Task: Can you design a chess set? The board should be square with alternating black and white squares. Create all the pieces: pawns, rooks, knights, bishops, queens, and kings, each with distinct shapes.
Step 1231:
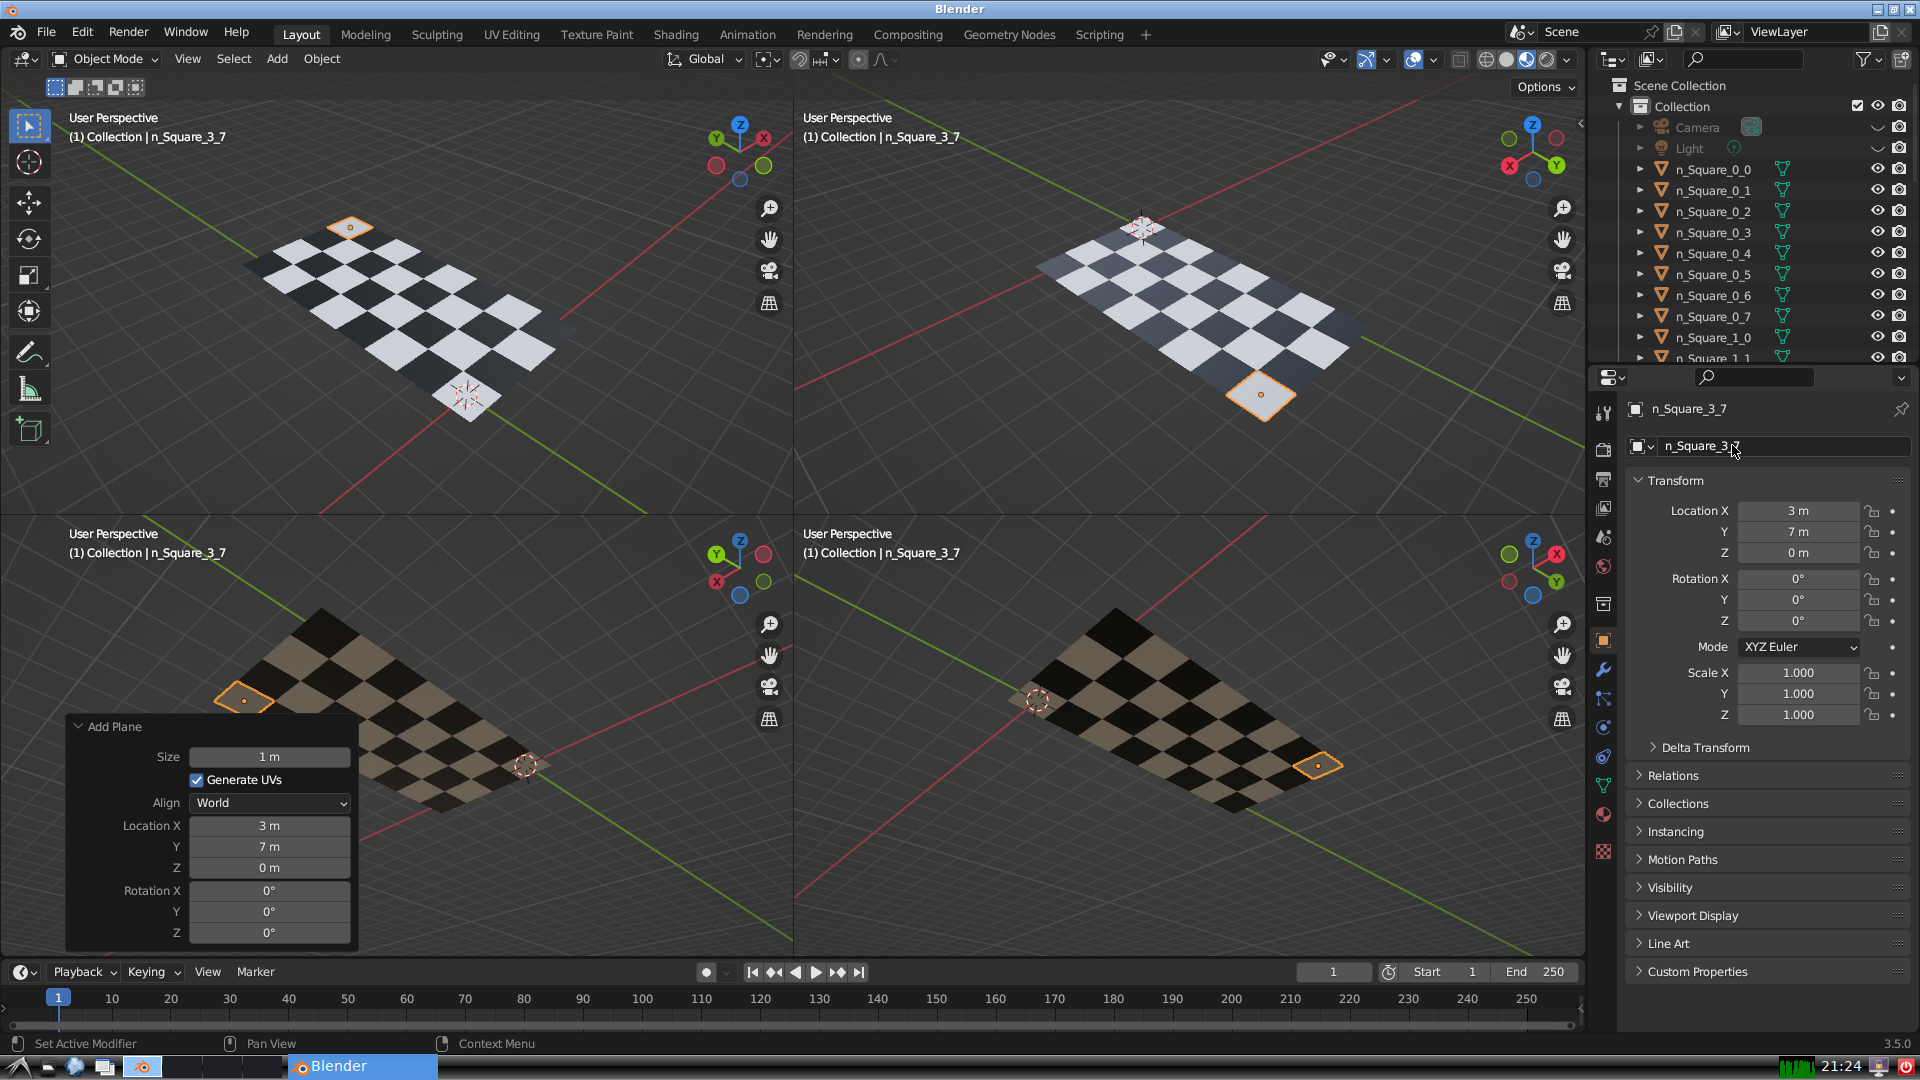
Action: {"mouse_move": [1603, 815]}